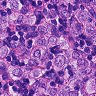
Metastatic tissue present: yes